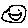
Label: smiley face